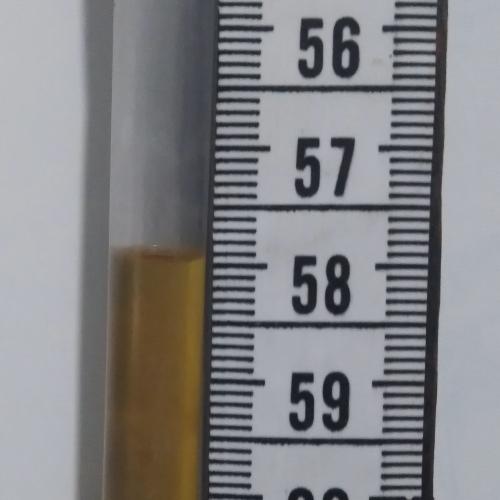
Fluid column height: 57.9 cm